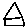
Label: house